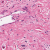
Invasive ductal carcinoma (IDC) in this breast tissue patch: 0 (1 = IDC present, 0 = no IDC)